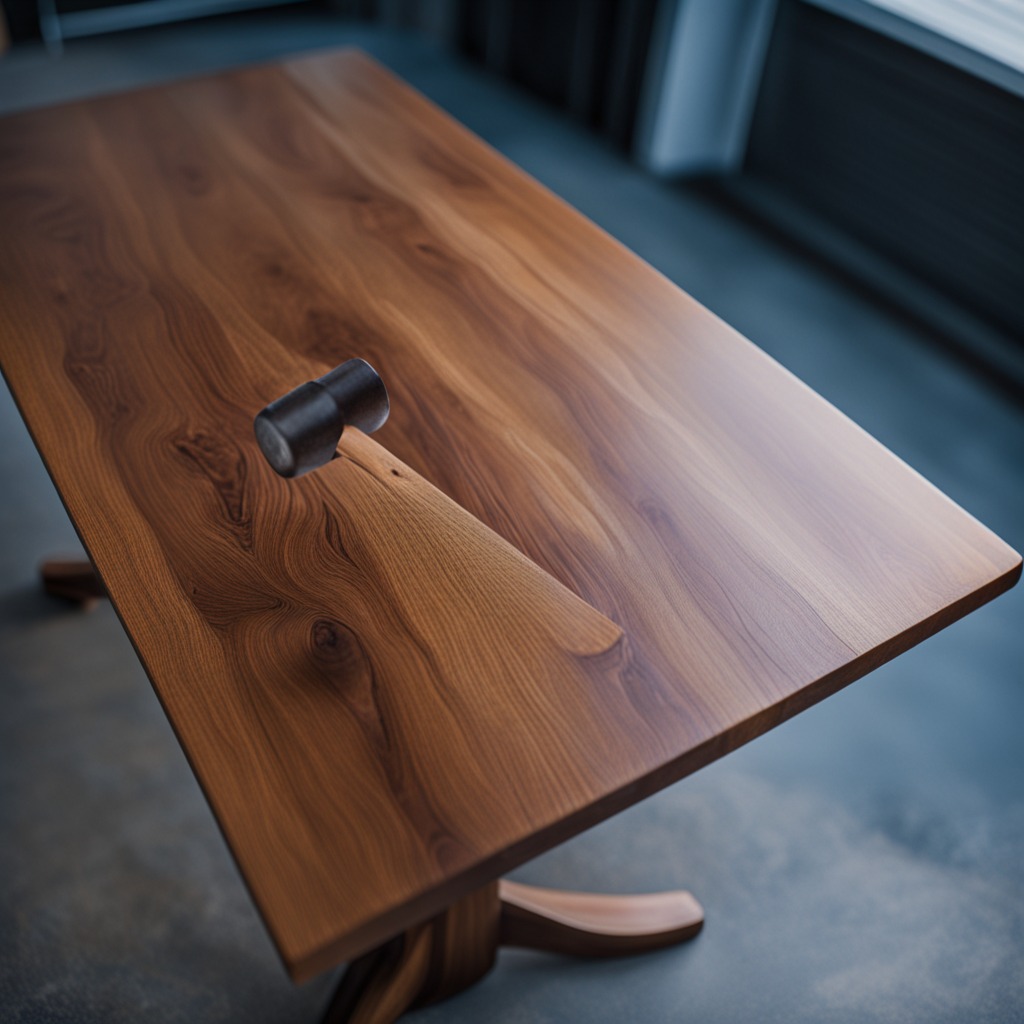
A hammer is lying on the table.